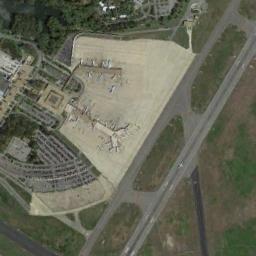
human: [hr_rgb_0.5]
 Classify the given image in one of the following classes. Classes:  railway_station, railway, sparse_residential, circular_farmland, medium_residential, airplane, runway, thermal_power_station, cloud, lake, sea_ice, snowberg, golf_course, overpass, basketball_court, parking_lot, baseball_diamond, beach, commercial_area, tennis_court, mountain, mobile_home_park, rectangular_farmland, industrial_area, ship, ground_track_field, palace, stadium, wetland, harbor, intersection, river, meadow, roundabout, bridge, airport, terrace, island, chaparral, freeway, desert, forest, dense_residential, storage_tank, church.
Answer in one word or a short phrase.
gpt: airport